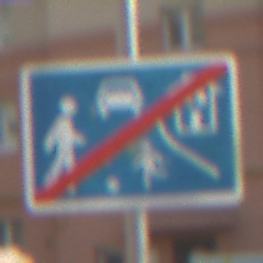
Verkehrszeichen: EndeVerkehrsberuhigterBereich
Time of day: MorningAfternoon
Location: Outdoor (Urban)
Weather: PartlyCloudy
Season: NotSpecified
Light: Natural